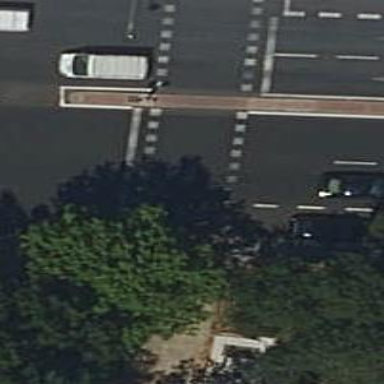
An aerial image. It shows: Road with traffic signals at the crossing.